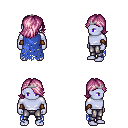
a pixel art fantasy rpg character, male body template, dark elf, purple skin, blue tattered cape, metal pants, pink swoop hairstyle, silver tiara, cloth bracers, four views (front, back, left, right), 2x2 character sprite sheet, small pixel art, hard edges, no anti-aliasing